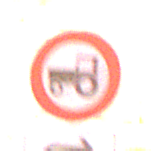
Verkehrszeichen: VerbotKraftfahrzeugeZuegeNichtSchneller25
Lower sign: RichtungsangabeDurchPfeile5
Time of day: MorningAfternoon
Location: Outdoor (Urban)
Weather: Clear
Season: NotSpecified
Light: Natural